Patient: sex M, age 75
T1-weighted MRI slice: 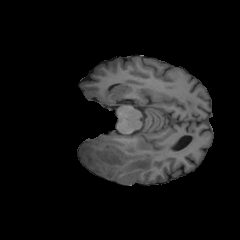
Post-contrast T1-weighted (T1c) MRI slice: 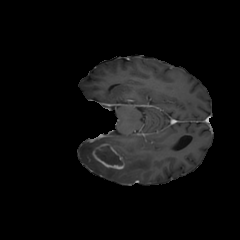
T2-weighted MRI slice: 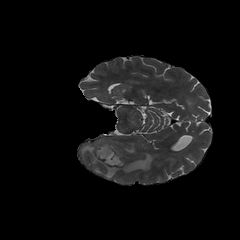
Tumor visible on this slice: yes
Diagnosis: Glioblastoma, IDH-wildtype
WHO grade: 4